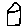
Label: house